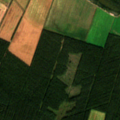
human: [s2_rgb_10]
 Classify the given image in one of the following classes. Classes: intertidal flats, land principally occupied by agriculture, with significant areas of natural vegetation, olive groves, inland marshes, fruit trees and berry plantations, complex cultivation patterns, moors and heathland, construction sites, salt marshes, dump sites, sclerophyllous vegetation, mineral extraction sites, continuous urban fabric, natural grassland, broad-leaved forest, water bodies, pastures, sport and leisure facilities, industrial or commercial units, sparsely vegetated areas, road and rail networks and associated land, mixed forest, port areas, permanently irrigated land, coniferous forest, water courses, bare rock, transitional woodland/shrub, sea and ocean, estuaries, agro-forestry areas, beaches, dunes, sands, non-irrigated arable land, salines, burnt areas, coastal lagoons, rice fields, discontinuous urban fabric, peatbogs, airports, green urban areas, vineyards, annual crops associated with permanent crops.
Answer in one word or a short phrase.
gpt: non-irrigated arable land, coniferous forest, mixed forest, transitional woodland/shrub, peatbogs